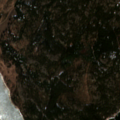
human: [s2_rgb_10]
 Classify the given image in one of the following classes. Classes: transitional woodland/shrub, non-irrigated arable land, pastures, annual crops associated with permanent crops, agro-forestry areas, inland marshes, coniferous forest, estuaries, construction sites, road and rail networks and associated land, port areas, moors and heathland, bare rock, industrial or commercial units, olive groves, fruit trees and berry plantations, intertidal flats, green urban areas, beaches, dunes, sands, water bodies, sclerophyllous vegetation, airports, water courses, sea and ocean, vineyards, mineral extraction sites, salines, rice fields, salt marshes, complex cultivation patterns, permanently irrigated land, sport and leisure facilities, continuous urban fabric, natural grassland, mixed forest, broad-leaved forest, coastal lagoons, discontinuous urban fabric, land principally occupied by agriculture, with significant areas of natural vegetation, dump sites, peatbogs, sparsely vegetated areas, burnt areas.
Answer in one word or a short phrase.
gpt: land principally occupied by agriculture, with significant areas of natural vegetation, coniferous forest, transitional woodland/shrub, sea and ocean